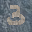
Label: 3